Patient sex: M
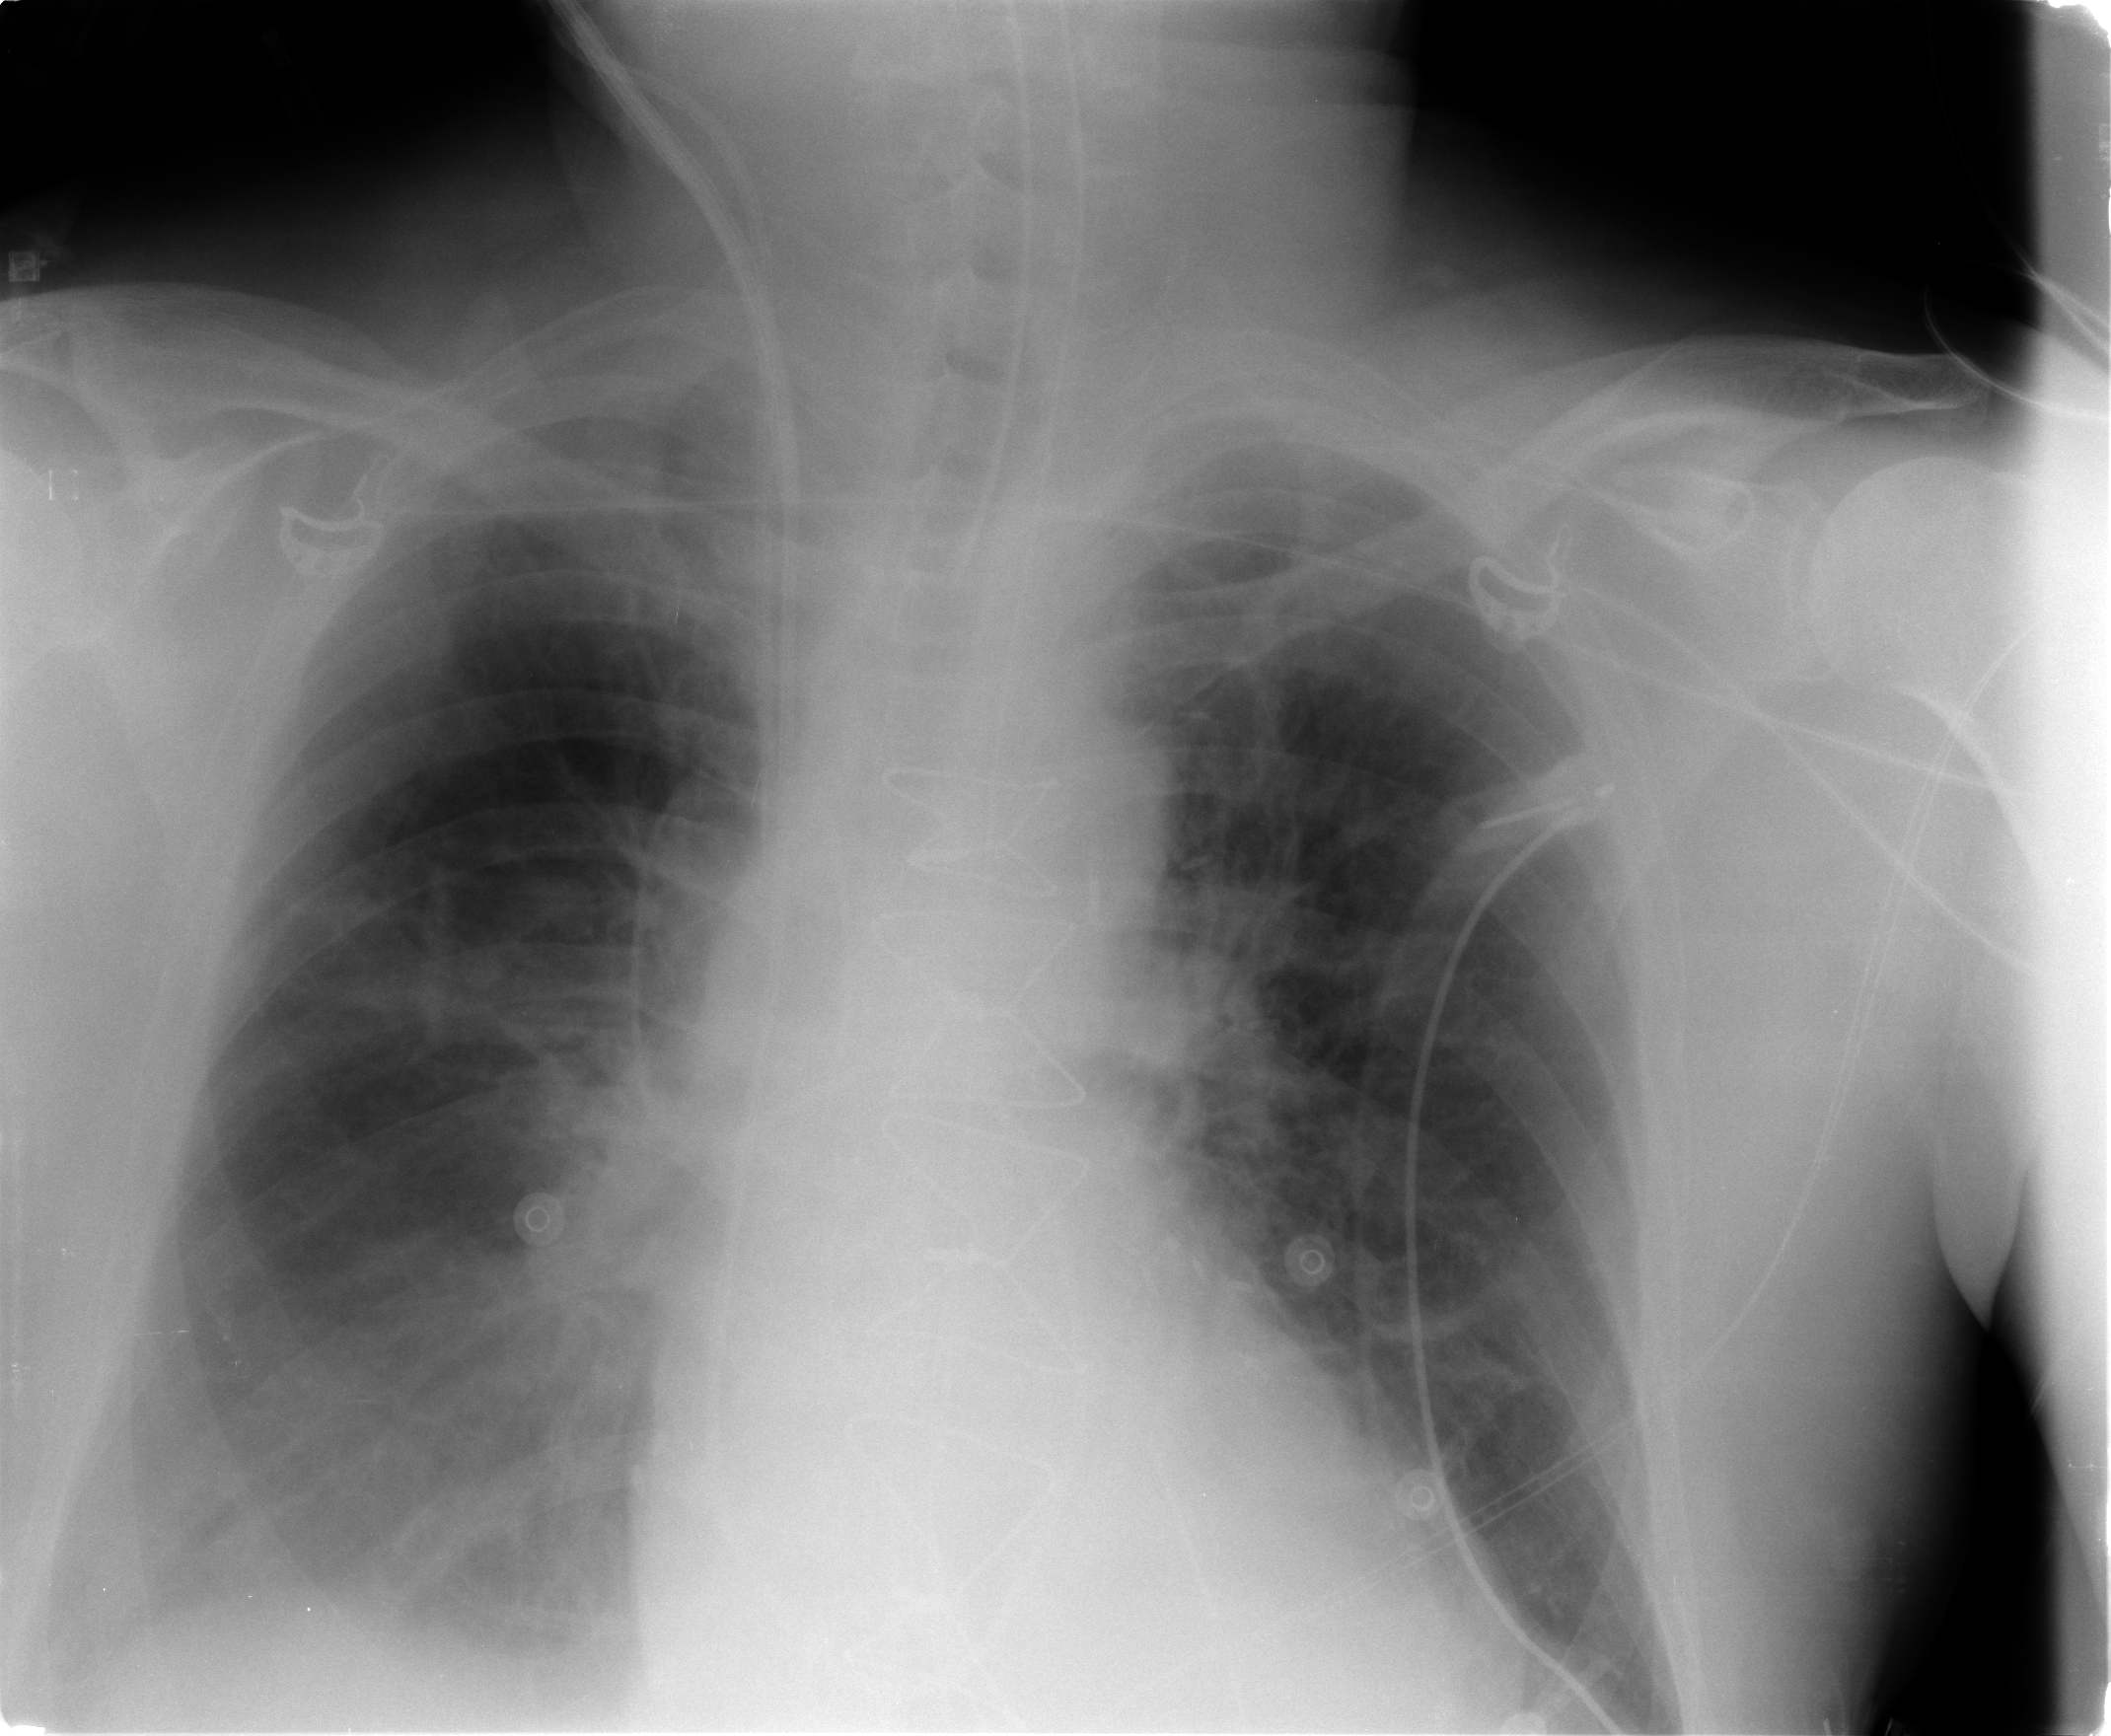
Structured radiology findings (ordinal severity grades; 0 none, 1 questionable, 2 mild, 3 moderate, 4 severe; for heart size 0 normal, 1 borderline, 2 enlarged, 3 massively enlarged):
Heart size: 0
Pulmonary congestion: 3
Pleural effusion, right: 2
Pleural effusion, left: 2
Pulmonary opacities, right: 0
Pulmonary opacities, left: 0
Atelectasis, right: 3
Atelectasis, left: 3